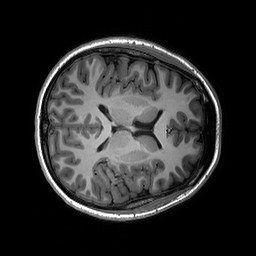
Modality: T1w
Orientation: axial
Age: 24
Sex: female
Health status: healthy
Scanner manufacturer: siemens
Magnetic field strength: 3 T
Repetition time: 2.3 s
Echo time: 0.00236 s